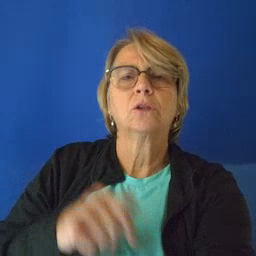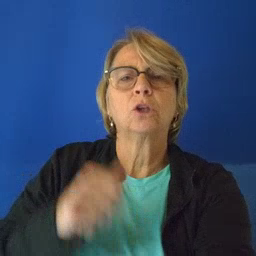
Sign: first